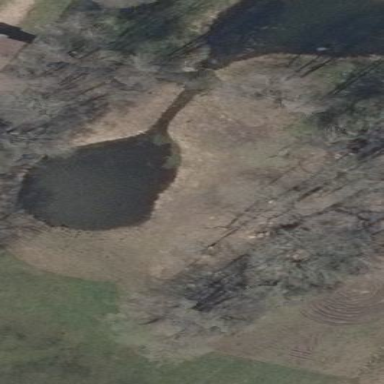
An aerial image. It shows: Pond surrounded by natural water.